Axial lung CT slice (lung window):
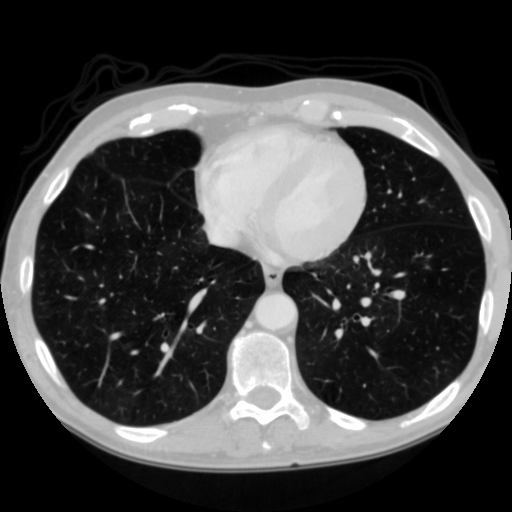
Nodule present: no